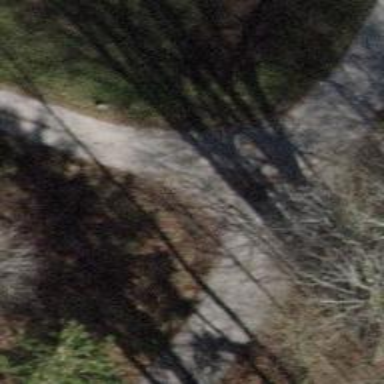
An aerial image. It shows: Pipeline marker.